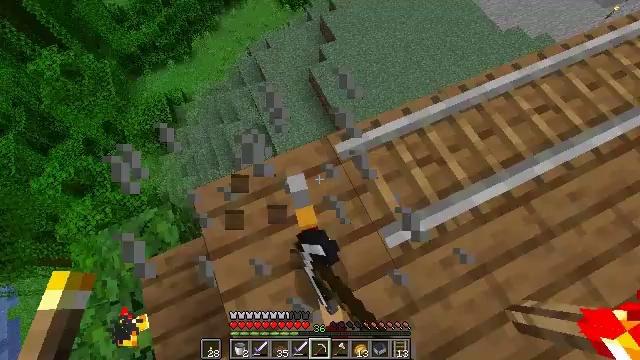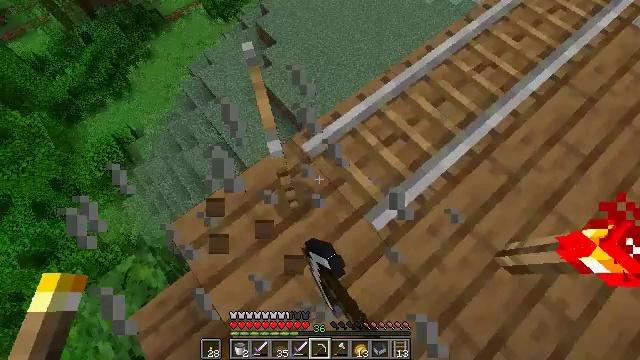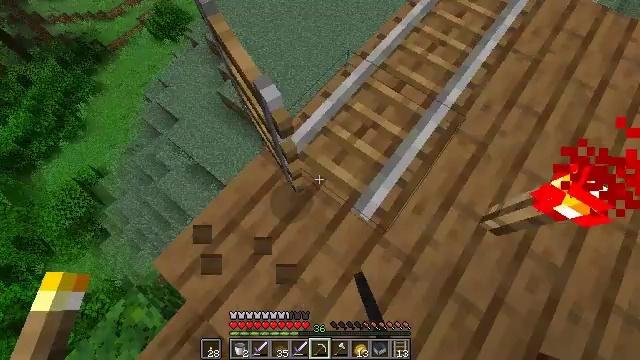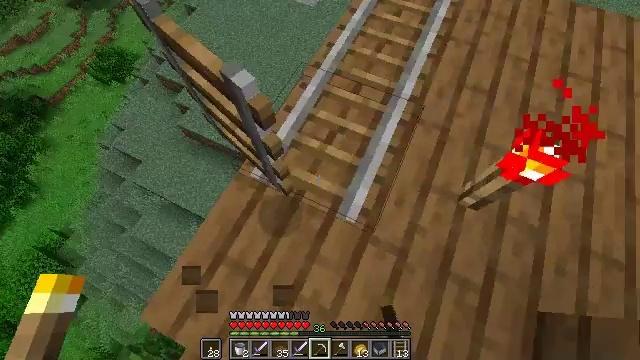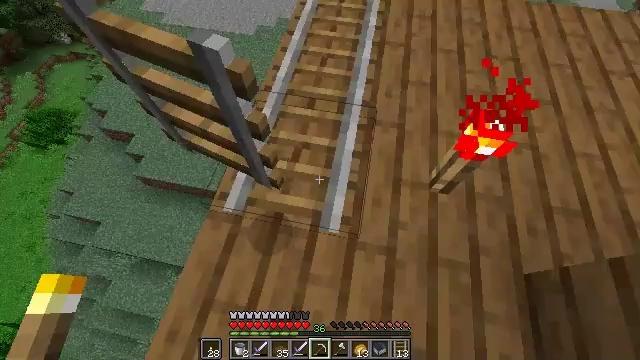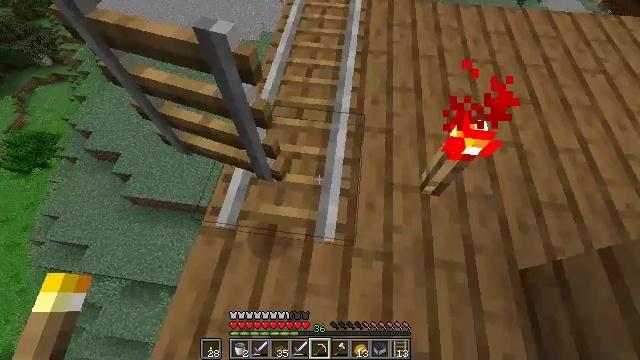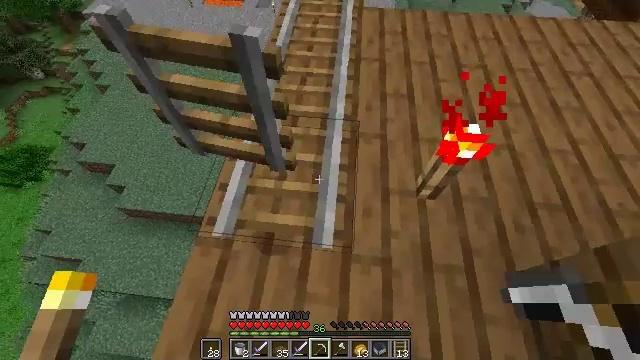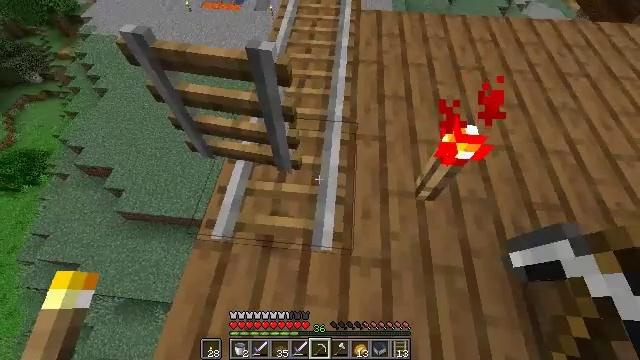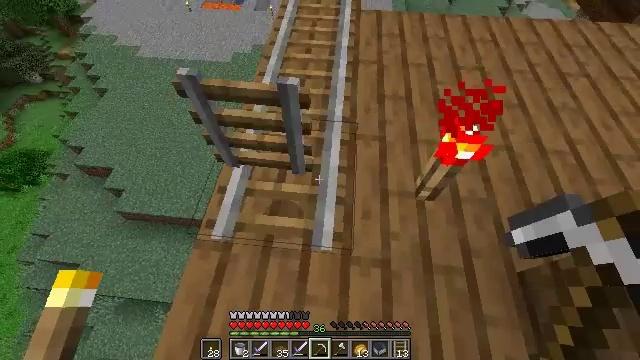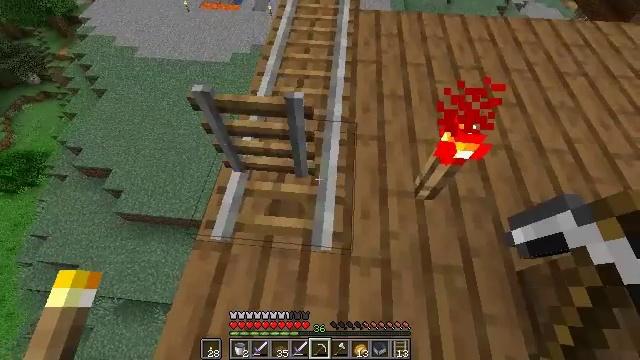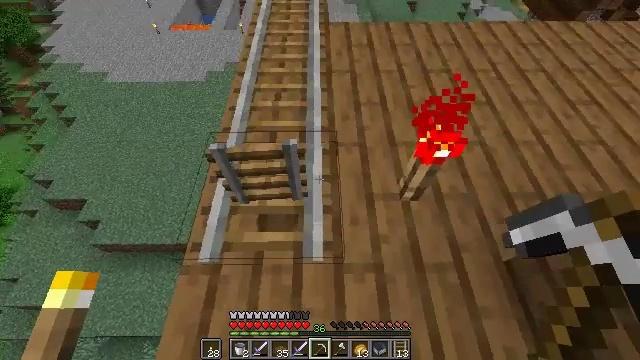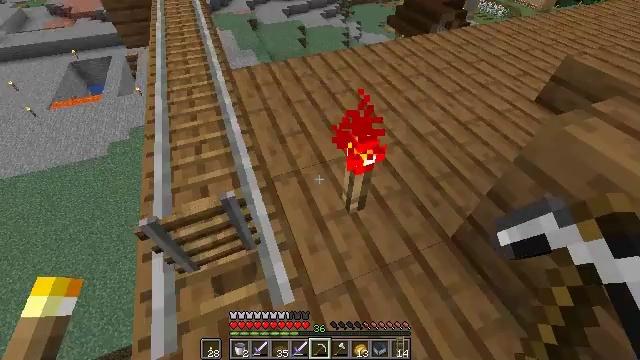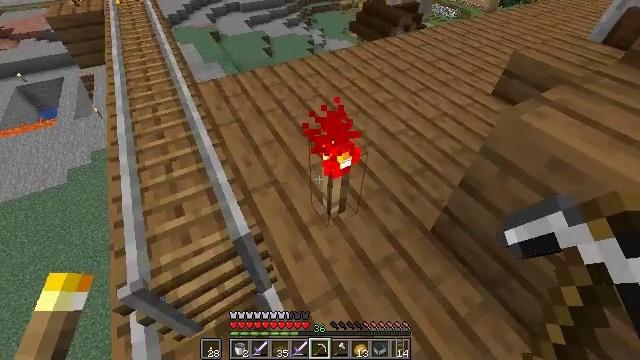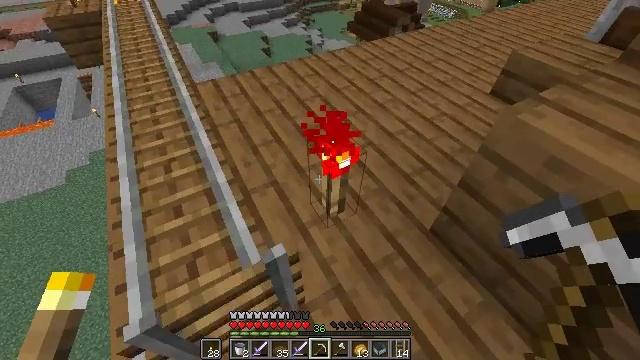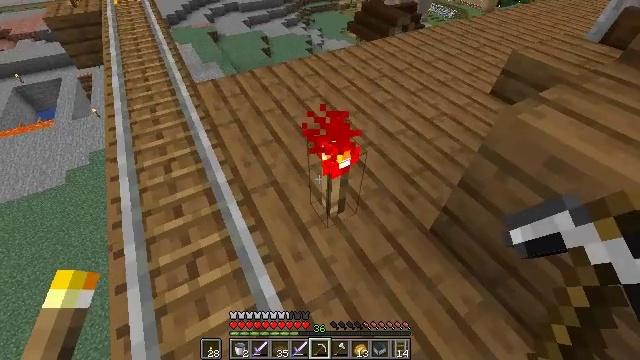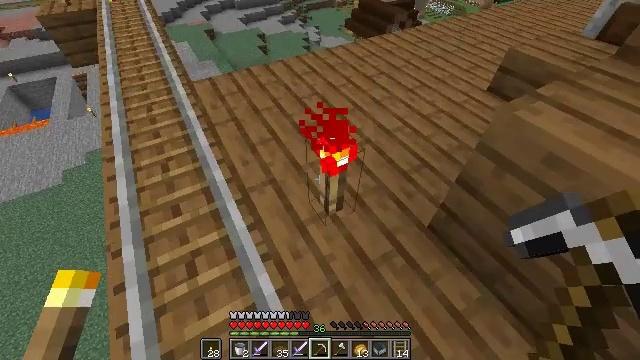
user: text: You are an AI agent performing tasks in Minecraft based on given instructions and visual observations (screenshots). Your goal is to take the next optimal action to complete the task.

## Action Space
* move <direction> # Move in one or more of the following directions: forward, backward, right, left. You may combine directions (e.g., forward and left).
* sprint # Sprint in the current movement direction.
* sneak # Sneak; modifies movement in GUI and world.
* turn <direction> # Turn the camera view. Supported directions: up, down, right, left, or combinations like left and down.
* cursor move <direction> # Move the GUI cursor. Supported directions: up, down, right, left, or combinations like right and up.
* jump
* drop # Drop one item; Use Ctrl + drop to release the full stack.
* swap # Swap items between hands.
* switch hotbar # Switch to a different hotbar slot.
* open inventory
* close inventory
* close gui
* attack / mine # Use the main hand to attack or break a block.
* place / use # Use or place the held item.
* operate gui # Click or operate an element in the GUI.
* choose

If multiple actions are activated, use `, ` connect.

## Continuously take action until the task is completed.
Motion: motion action
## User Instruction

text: Knock off the redstone torch from the wall.
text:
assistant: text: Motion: turn right
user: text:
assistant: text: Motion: turn right
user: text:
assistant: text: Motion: turn right and up
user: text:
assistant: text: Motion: turn right and up
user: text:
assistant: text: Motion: turn right and up
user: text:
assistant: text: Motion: turn right and up
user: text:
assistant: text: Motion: no_op
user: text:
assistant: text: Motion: no_op
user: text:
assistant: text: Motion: no_op
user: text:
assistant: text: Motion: turn right and up
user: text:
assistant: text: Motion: turn right and up
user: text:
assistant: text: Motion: turn right and up
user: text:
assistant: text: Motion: no_op
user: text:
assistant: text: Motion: no_op
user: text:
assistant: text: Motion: no_op
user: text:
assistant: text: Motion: no_op
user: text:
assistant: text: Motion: turn right
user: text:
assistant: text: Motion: turn right
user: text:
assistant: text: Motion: turn right
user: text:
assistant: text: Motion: turn right
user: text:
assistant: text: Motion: attack / mine
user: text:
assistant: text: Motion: attack / mine
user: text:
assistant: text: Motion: attack / mine
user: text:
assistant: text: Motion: no_op
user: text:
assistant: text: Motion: no_op
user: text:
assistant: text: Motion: no_op